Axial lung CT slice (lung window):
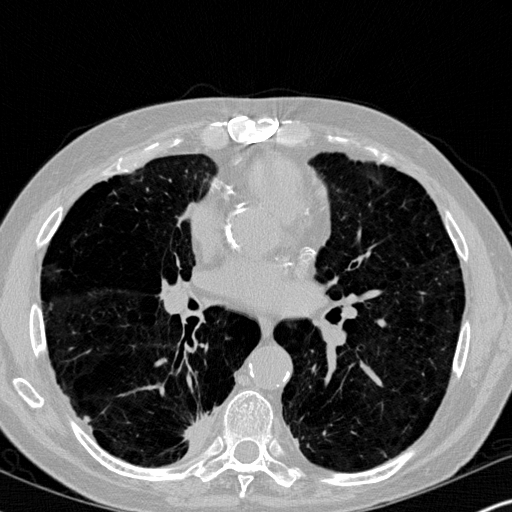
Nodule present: no